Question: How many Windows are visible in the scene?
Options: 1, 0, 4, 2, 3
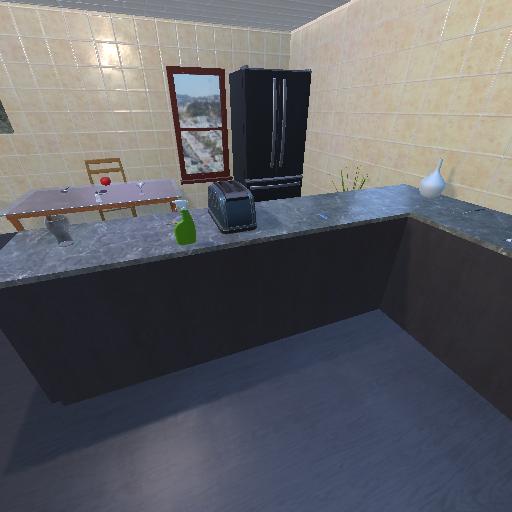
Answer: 1